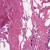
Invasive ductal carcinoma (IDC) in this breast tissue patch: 0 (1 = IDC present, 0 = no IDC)